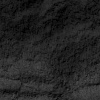
Atmospheric dust classification: not_dusty